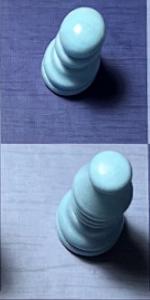
Label: Bishop_White